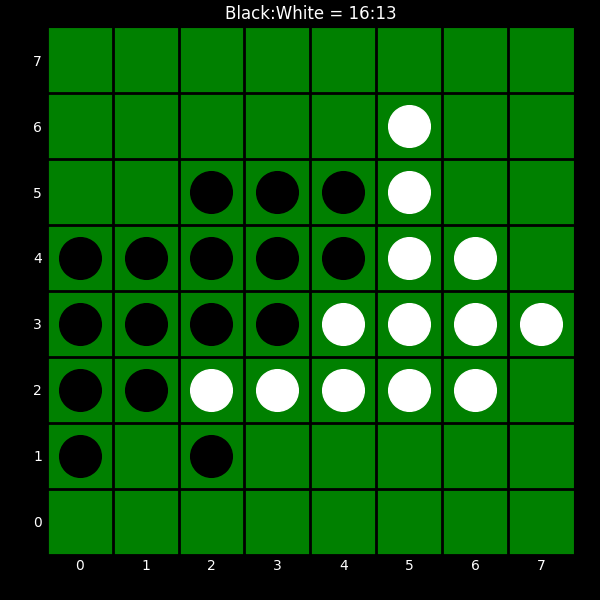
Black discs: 16
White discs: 13